Chest X-ray. View position: AP
Patient age: 56
Patient sex: M
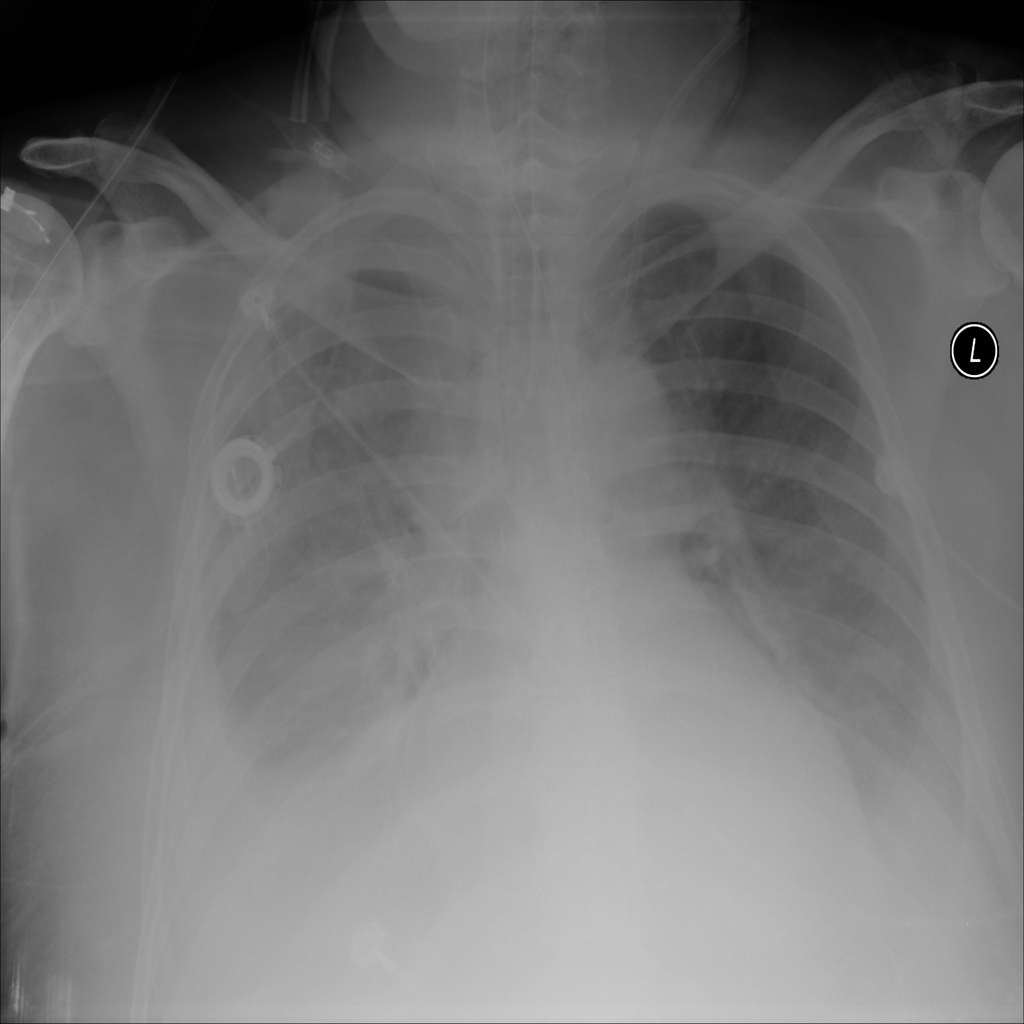
Finding: Pneumothorax